Question: I'm trying to create a smooth scroll in CSS from one page to the next. Everything seems to work well until I used 'overflow-y: scroll;' then the scrollbar appears in the middle of the page width instead of the standard (sticking to the left).

'''
body {
height: 100vh;
line-height: 1.6;
overflow: hidden;
}
.container {
width: 100%;
height: 100%;
overflow-y: scroll;
scroll-behavior: smooth;
}
section {
display: flex;
flex-direction: column;
align-items: center;
justify-content: center;
text-align: center;
width: 100%;
height: 100vh;
}
'''
'''
<body>
<div class="container">
<section id="sec1">Section 1</section>
<section id="sec2">Section 2</section>
</div>
</body>
'''
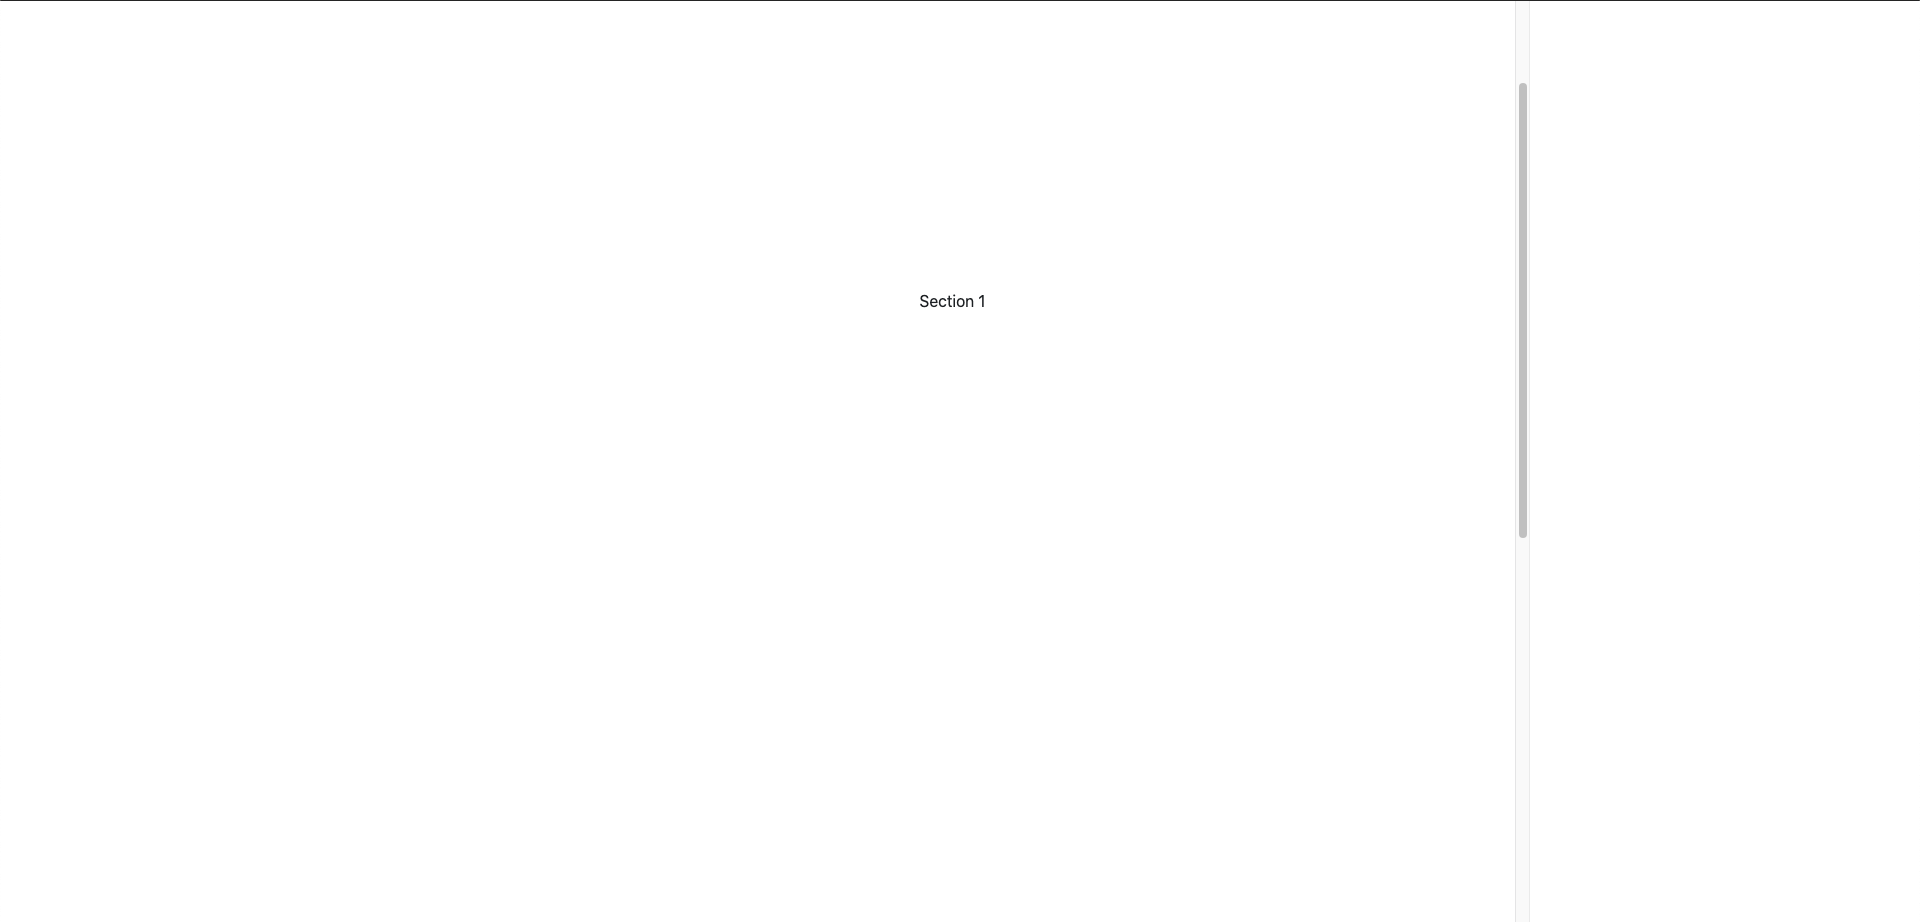
Answer: Since '<body>' has some default value for 'margin' (for some browsers like Chrome) set it to zero. And to make the body occupy the complete width of the screen, set the 'width' as '100%' or '100vw'.
'''
body {
margin: 0px;
width: 100%; // 100vw also works
}
'''
'''
body {
height: 100vh;
width: 100vw;
margin: 0px;
line-height: 1.6;
overflow: hidden;
}
.container {
width: 100%;
height: 100%;
overflow-y: scroll;
scroll-behavior: smooth;
}
section {
display: flex;
flex-direction: column;
align-items: center;
justify-content: center;
text-align: center;
width: 100%;
height: 100vh;
}
'''
'''
<body>
<div class="container">
<section id="sec1">Section 1</section>
<section id="sec2">Section 2</section>
</div>
</body>
'''